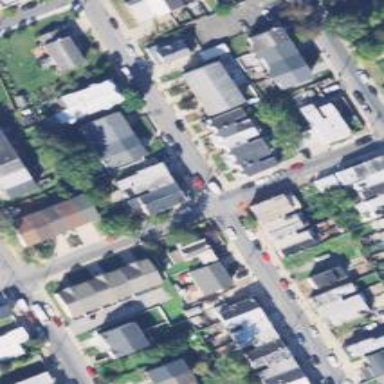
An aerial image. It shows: Neighborhood.